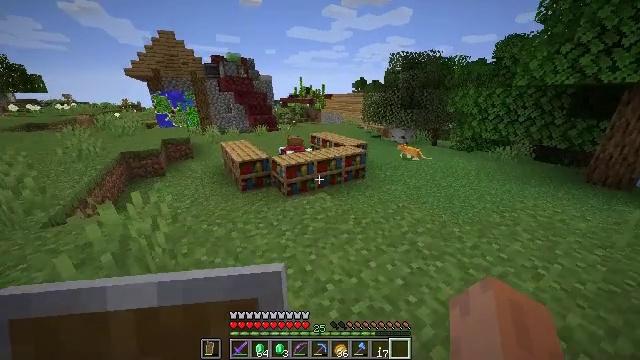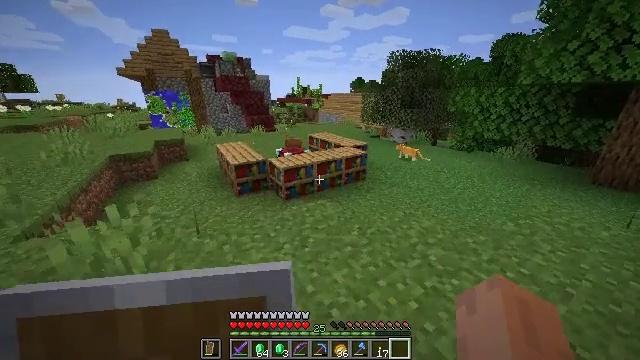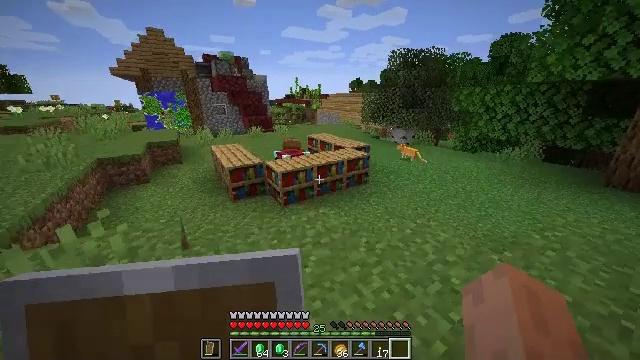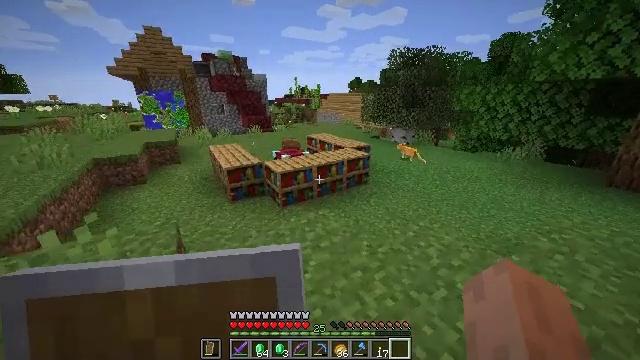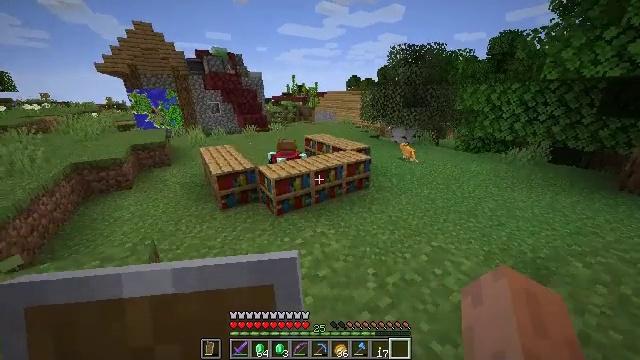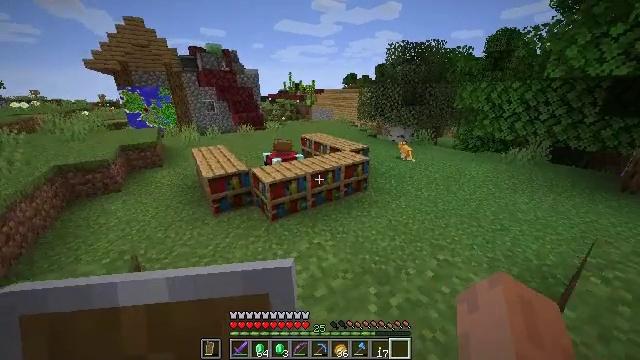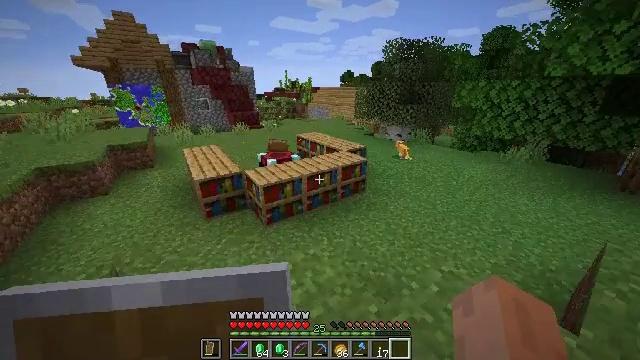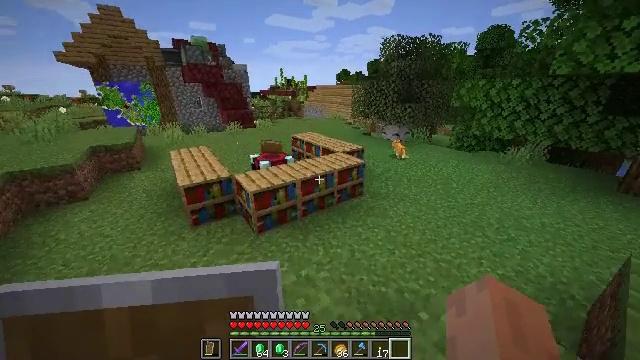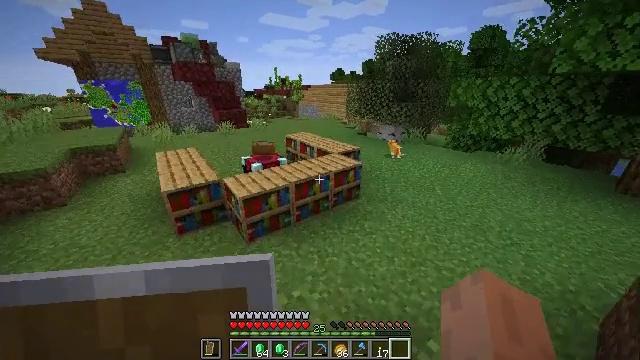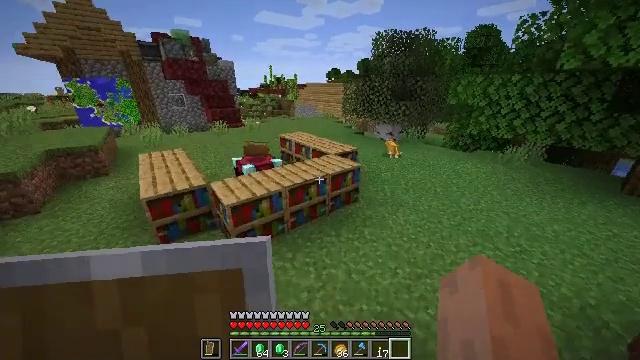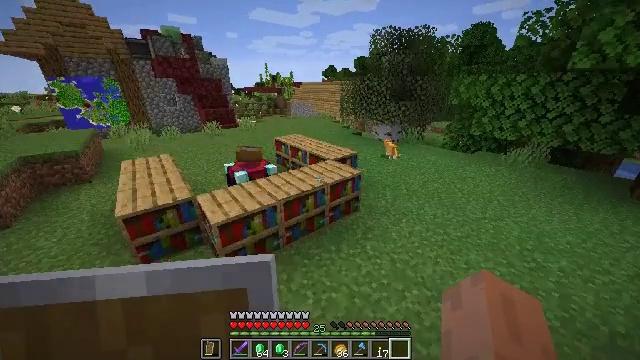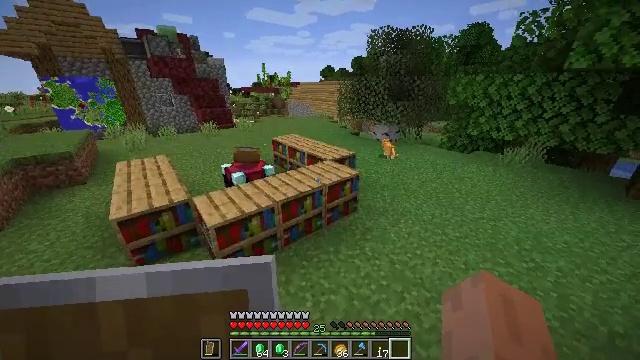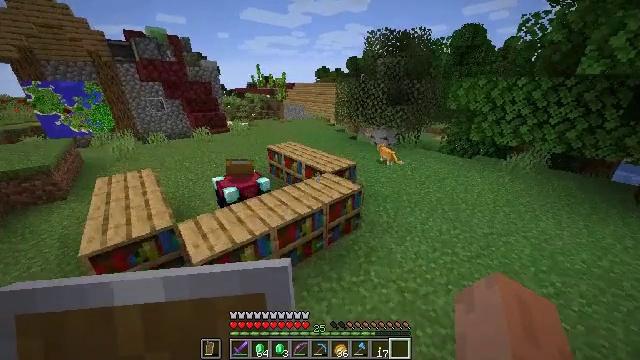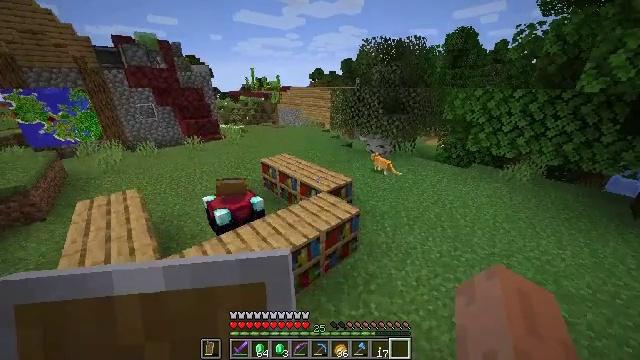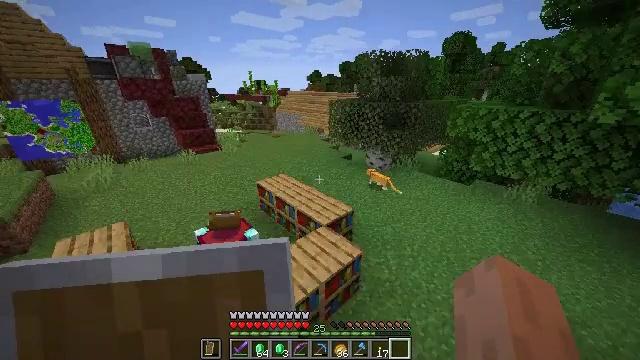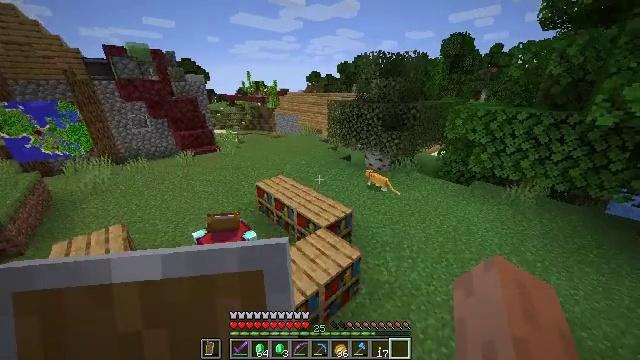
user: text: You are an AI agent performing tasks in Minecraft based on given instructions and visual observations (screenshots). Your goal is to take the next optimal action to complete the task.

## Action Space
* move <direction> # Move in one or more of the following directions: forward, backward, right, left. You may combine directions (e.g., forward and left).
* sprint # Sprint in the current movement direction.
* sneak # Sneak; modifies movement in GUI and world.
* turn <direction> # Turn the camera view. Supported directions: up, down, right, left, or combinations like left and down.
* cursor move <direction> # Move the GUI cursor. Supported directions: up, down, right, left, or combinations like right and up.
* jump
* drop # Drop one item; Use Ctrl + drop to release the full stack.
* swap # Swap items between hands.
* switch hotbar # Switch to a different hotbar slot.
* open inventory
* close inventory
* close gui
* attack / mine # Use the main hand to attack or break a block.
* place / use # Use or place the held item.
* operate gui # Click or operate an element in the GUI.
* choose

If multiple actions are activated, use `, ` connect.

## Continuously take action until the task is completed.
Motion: motion action
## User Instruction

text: Mine the white banner to collect it.
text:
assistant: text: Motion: move forward
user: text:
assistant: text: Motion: move forward
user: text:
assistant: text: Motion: move forward
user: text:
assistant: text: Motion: move forward
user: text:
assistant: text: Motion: move forward
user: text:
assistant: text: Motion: move forward
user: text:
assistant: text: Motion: move forward, turn right
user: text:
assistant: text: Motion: move forward, turn right
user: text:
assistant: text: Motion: move forward, turn right
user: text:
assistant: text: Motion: move forward
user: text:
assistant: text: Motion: move forward
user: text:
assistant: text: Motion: move forward, turn right, jump
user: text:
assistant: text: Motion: move forward, turn right, jump
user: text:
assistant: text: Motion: move forward, jump
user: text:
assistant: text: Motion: move forward, jump
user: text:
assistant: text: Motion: move forward, jump
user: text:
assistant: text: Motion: move forward
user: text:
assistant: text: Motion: move forward
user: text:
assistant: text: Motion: move forward
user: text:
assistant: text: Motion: move forward
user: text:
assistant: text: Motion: move forward
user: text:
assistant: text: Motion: move forward
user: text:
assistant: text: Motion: move forward
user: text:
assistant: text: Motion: move forward
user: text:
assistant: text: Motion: move forward
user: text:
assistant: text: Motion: move forward
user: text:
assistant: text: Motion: move forward
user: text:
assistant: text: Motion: move forward
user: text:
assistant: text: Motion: move forward and move left
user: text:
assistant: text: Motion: move forward and move left